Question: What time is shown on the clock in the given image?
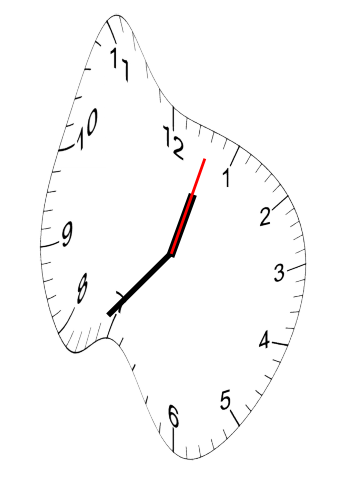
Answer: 12:37:03